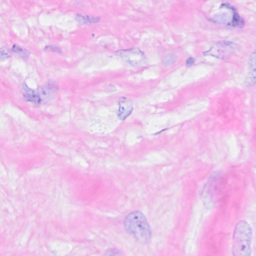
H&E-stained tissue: Breast